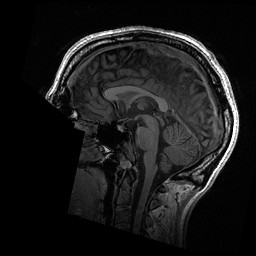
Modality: T1w
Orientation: axial